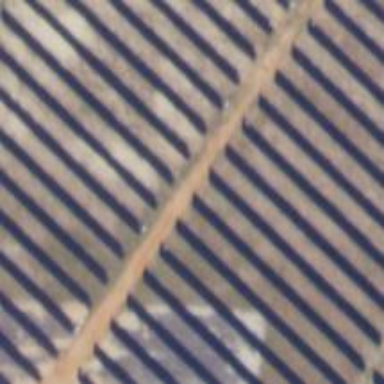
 consisting of solar photovoltaic panels."